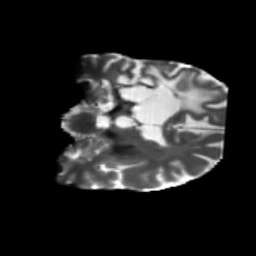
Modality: T2w
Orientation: coronal
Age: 57
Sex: male
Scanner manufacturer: siemens
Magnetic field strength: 3 T
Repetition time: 5.47 s
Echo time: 0.0854 s